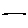
Label: line